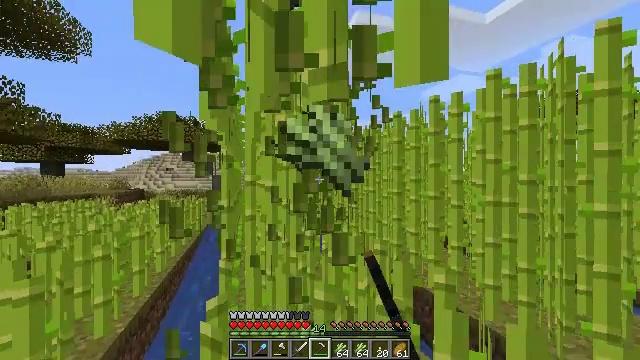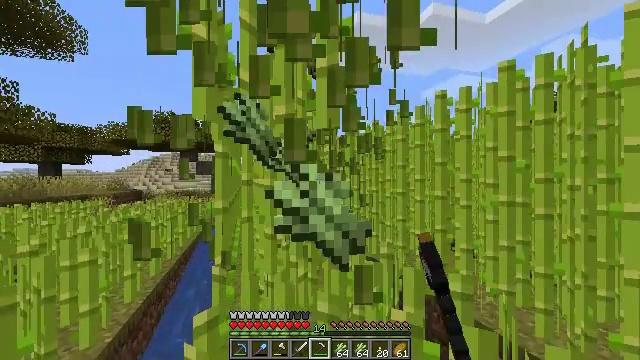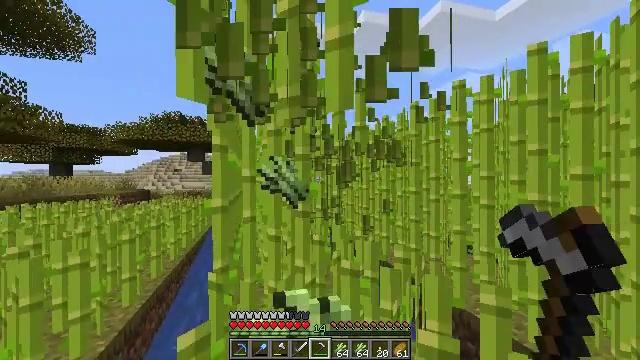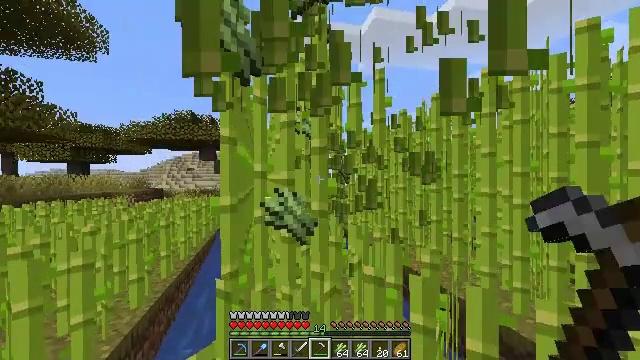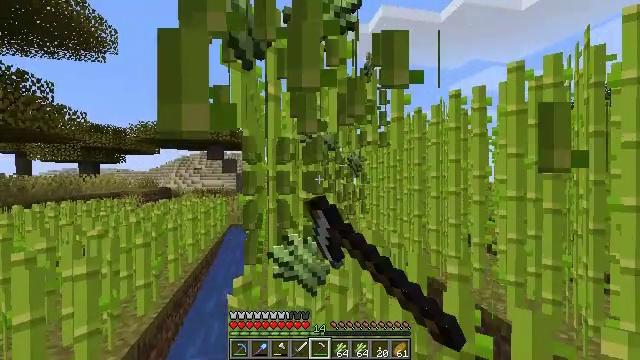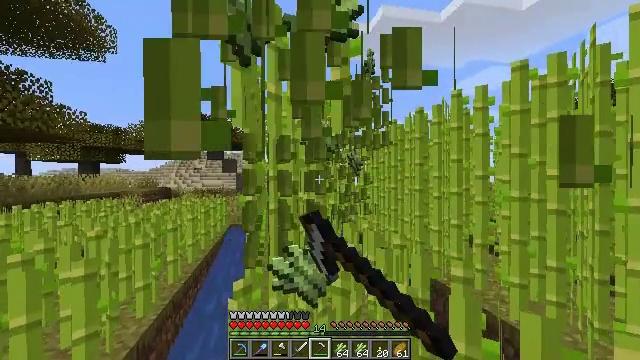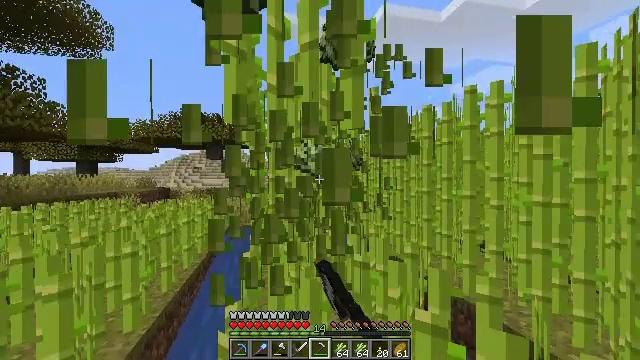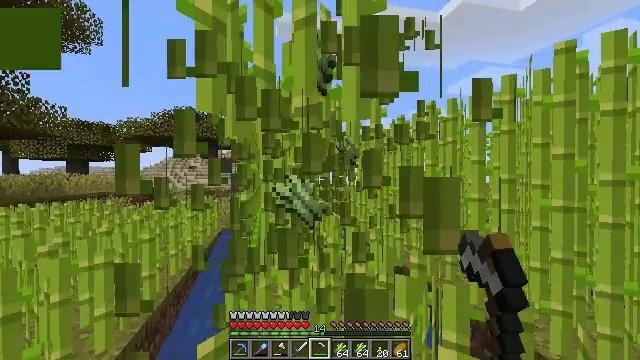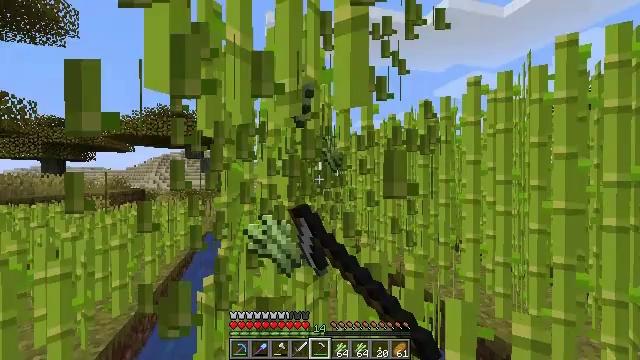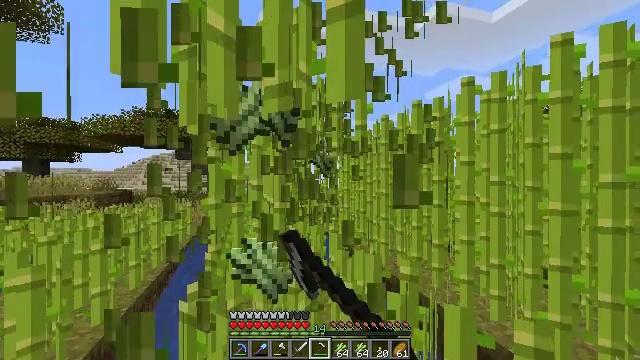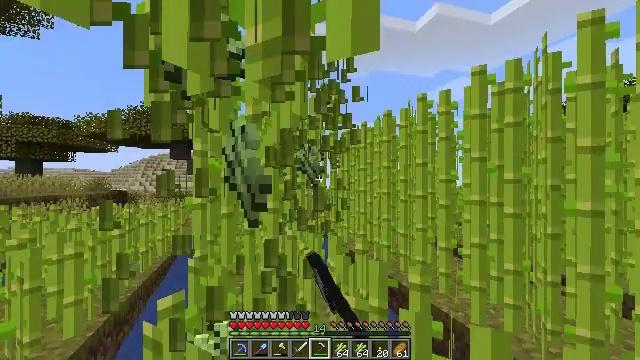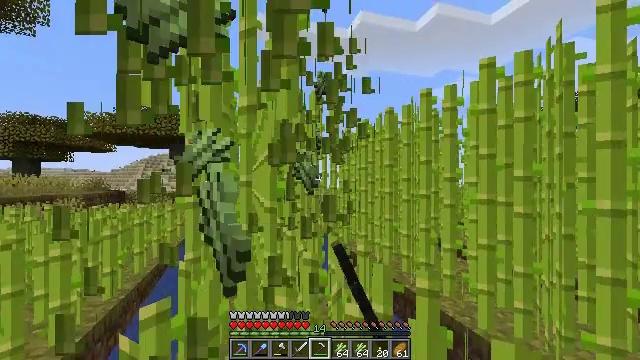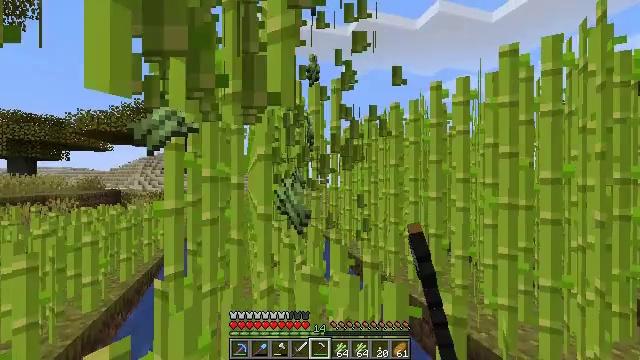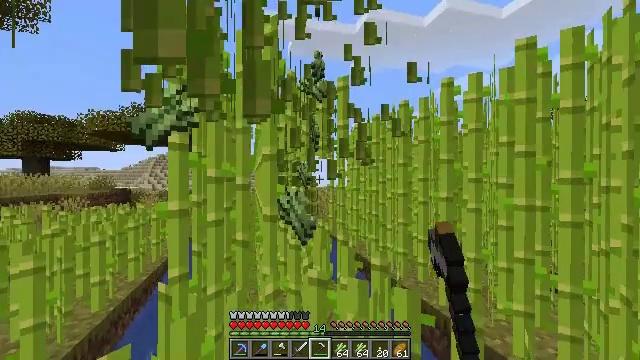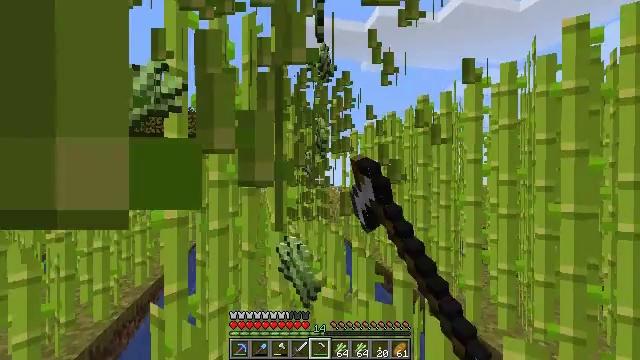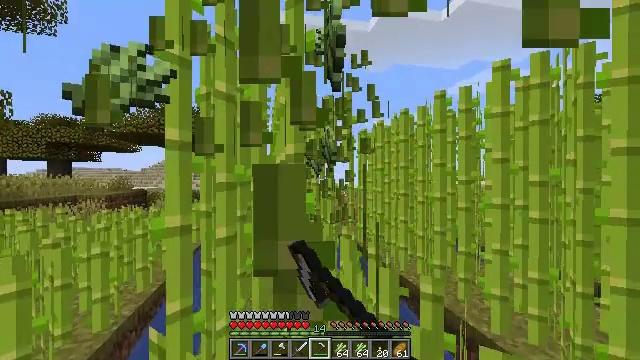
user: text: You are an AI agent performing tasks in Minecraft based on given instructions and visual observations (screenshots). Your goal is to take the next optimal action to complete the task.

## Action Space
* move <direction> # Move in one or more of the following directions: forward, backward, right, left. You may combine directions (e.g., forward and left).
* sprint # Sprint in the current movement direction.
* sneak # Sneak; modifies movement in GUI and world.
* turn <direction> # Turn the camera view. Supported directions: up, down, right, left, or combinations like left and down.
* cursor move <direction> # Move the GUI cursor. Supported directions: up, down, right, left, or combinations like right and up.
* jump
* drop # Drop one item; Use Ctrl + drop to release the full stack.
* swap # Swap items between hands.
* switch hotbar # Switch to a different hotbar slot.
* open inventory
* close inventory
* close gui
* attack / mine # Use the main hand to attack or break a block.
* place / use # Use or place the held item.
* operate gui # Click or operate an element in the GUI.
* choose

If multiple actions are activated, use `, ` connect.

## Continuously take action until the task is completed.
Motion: motion action
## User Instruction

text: Collect sugar cane near water sources.
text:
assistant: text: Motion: move forward, attack / mine
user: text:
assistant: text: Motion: move forward, turn left, attack / mine
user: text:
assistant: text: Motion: move forward and move left, turn left, attack / mine
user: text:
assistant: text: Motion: move forward and move left, turn left, attack / mine
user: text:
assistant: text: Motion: move forward, attack / mine
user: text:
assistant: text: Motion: move forward, attack / mine
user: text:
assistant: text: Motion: move forward, attack / mine
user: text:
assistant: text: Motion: move forward, turn right, attack / mine
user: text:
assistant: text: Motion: move forward, turn right, attack / mine
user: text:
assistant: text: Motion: move forward, attack / mine
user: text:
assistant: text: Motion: move forward, attack / mine
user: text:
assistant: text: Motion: move forward, attack / mine
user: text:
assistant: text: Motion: move forward, turn left, attack / mine
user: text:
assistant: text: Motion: move forward and move left, turn left, attack / mine
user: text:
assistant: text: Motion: move forward and move left, attack / mine
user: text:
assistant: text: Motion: move forward and move left, attack / mine
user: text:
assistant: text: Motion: move forward and move left, attack / mine
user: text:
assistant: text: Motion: move forward, attack / mine
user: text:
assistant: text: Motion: move forward, turn right, attack / mine
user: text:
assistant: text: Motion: move forward, turn right, attack / mine
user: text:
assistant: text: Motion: move forward, turn right, attack / mine
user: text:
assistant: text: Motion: move forward, attack / mine
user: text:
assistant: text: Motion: move forward, attack / mine
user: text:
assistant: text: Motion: move forward, attack / mine
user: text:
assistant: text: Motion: move forward, turn left, attack / mine
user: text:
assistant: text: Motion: move forward, turn left, attack / mine
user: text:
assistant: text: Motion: move forward and move left, turn left, attack / mine
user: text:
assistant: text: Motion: move forward and move left, attack / mine
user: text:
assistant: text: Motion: move forward and move left, attack / mine
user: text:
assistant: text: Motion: move forward, attack / mine